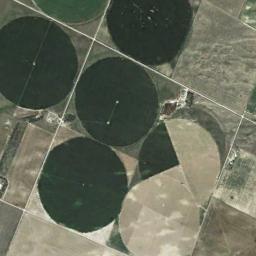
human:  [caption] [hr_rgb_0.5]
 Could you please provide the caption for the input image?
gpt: Only one circular field is the earth color .

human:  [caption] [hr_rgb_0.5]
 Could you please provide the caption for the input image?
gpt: Several dark green circular farmlands and two khaki circular farmlands are on the ground and some square farmlands beside .

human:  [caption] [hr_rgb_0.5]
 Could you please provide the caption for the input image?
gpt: Some green circle farmland are in the bare land .

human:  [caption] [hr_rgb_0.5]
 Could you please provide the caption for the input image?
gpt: A few circular yellow and green circular fields .

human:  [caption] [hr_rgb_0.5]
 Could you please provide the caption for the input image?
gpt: There are several circular farmlands and rectangle farmlands arranged neatly .